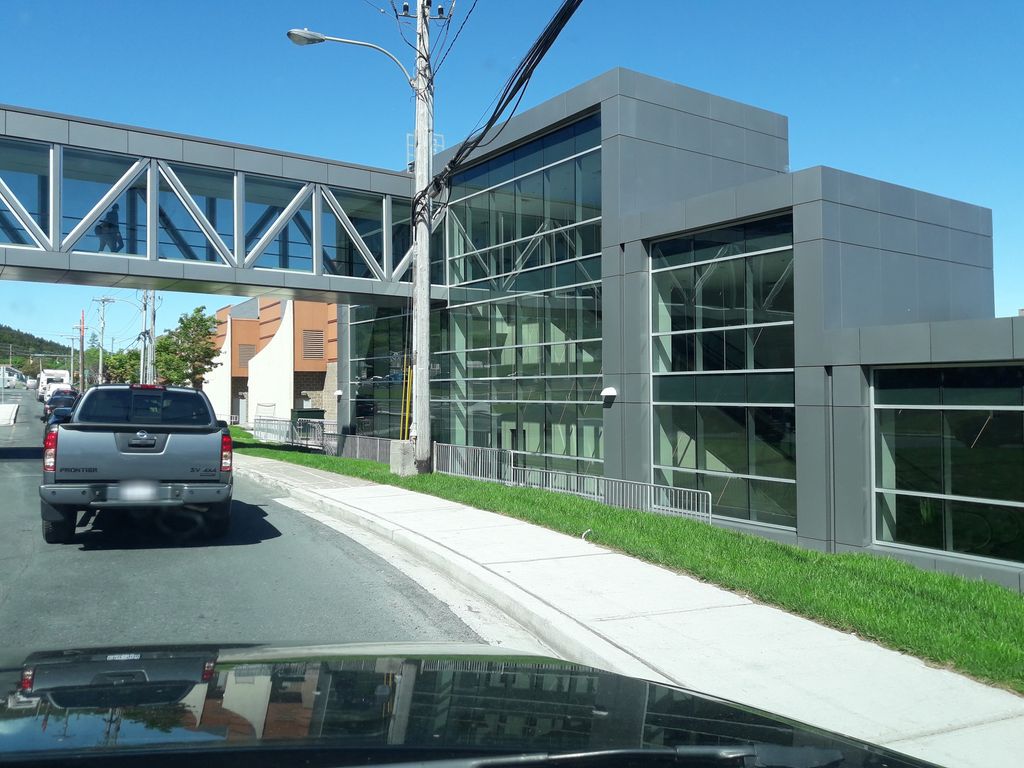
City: st_johns